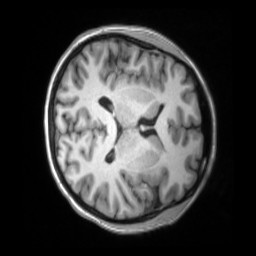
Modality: T1w
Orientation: axial
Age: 29
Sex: female
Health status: ill
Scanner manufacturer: siemens
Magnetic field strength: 3 T
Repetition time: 2.2 s
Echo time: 0.00157 s